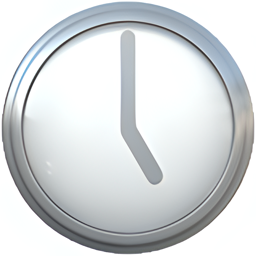
Name: clock face five oclock
Emoji: 🕔
Group: Travel & Places
Sub-group: time